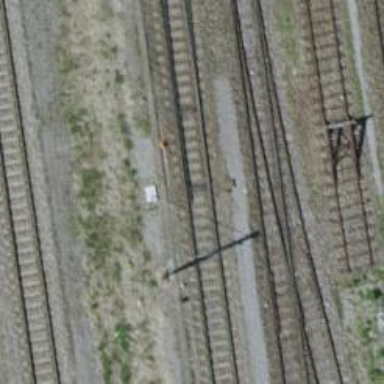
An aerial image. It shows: Railway switch.